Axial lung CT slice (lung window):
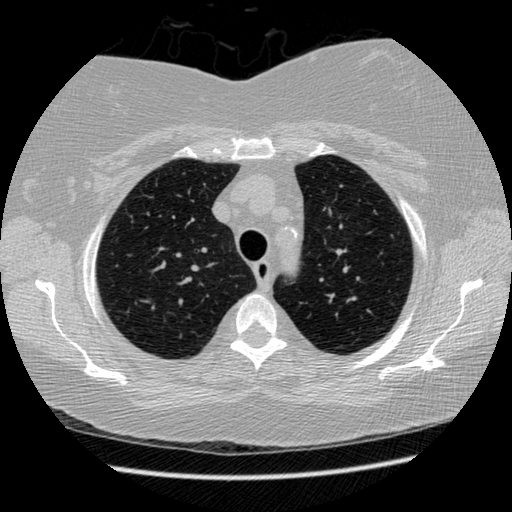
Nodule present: no